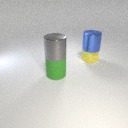
large gray metal cylinder above large green rubber cylinder